Question: A problem that has vexed me ever since Lion was released is the margin/indent on row items of the preformatted NSOutlineView view-based "SourceList" control. Despite all of my best attempts to correct the margins, Apple's built-in formatting takes over and positions the views regardless of what I've specified (whether through the indentation setting or manually moving views).
Here's a picture to demonstrate:

How might I be able to fix this without resorting to doing everything manually?
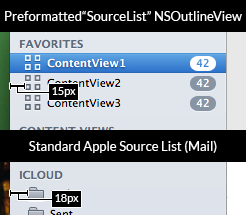
Answer: Subclass NSOutlineView and override '-frameOfOutlineCellAtRow:' and 'frameOfCellAtColumn:row:' to adjust the disclosure triangle, and text and images respectively. Call through to super for the actual cell's frame and assign the x-origin of the cell 3 pixels farther to the right in both cases.